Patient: sex M, age 78
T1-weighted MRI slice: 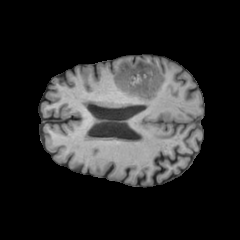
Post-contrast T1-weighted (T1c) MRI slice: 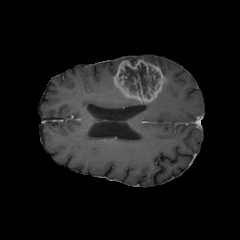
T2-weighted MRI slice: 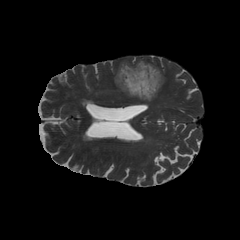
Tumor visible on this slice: yes
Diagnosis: Glioblastoma, IDH-wildtype
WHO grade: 4